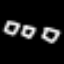
Label: square